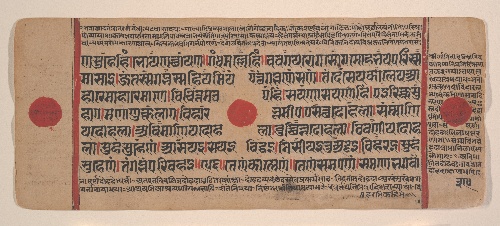
Date: 15th century
Object type: Folio
Classification: Paintings
Medium: Ink, opaque watercolor, and gold on paper
Culture: India (Gujarat)
Dimensions: 4 3/8 x 10 5/8 in. (11.1 x 27 cm)
Department: Asian Art
Credit line: Rogers Fund, 1955
Accession year: 1955
Repository: Metropolitan Museum of Art, New York, NY